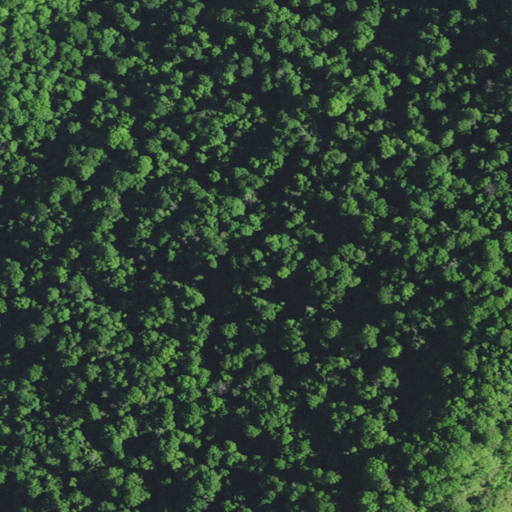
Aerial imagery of ridge(s) in Kentucky named Middle Ridge containing deciduous forest and mixed forest